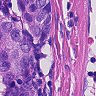
Metastatic tissue present: yes